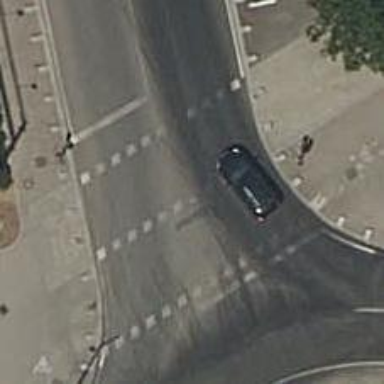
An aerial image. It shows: Road with traffic signals at the crossing.